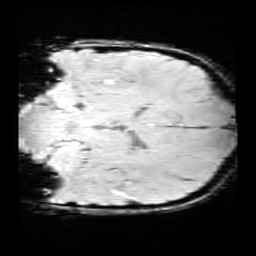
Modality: SWI
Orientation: coronal
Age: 12
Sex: male
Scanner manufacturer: siemens
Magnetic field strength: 3 T
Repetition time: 0.027 s
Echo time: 0.02 s